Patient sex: M
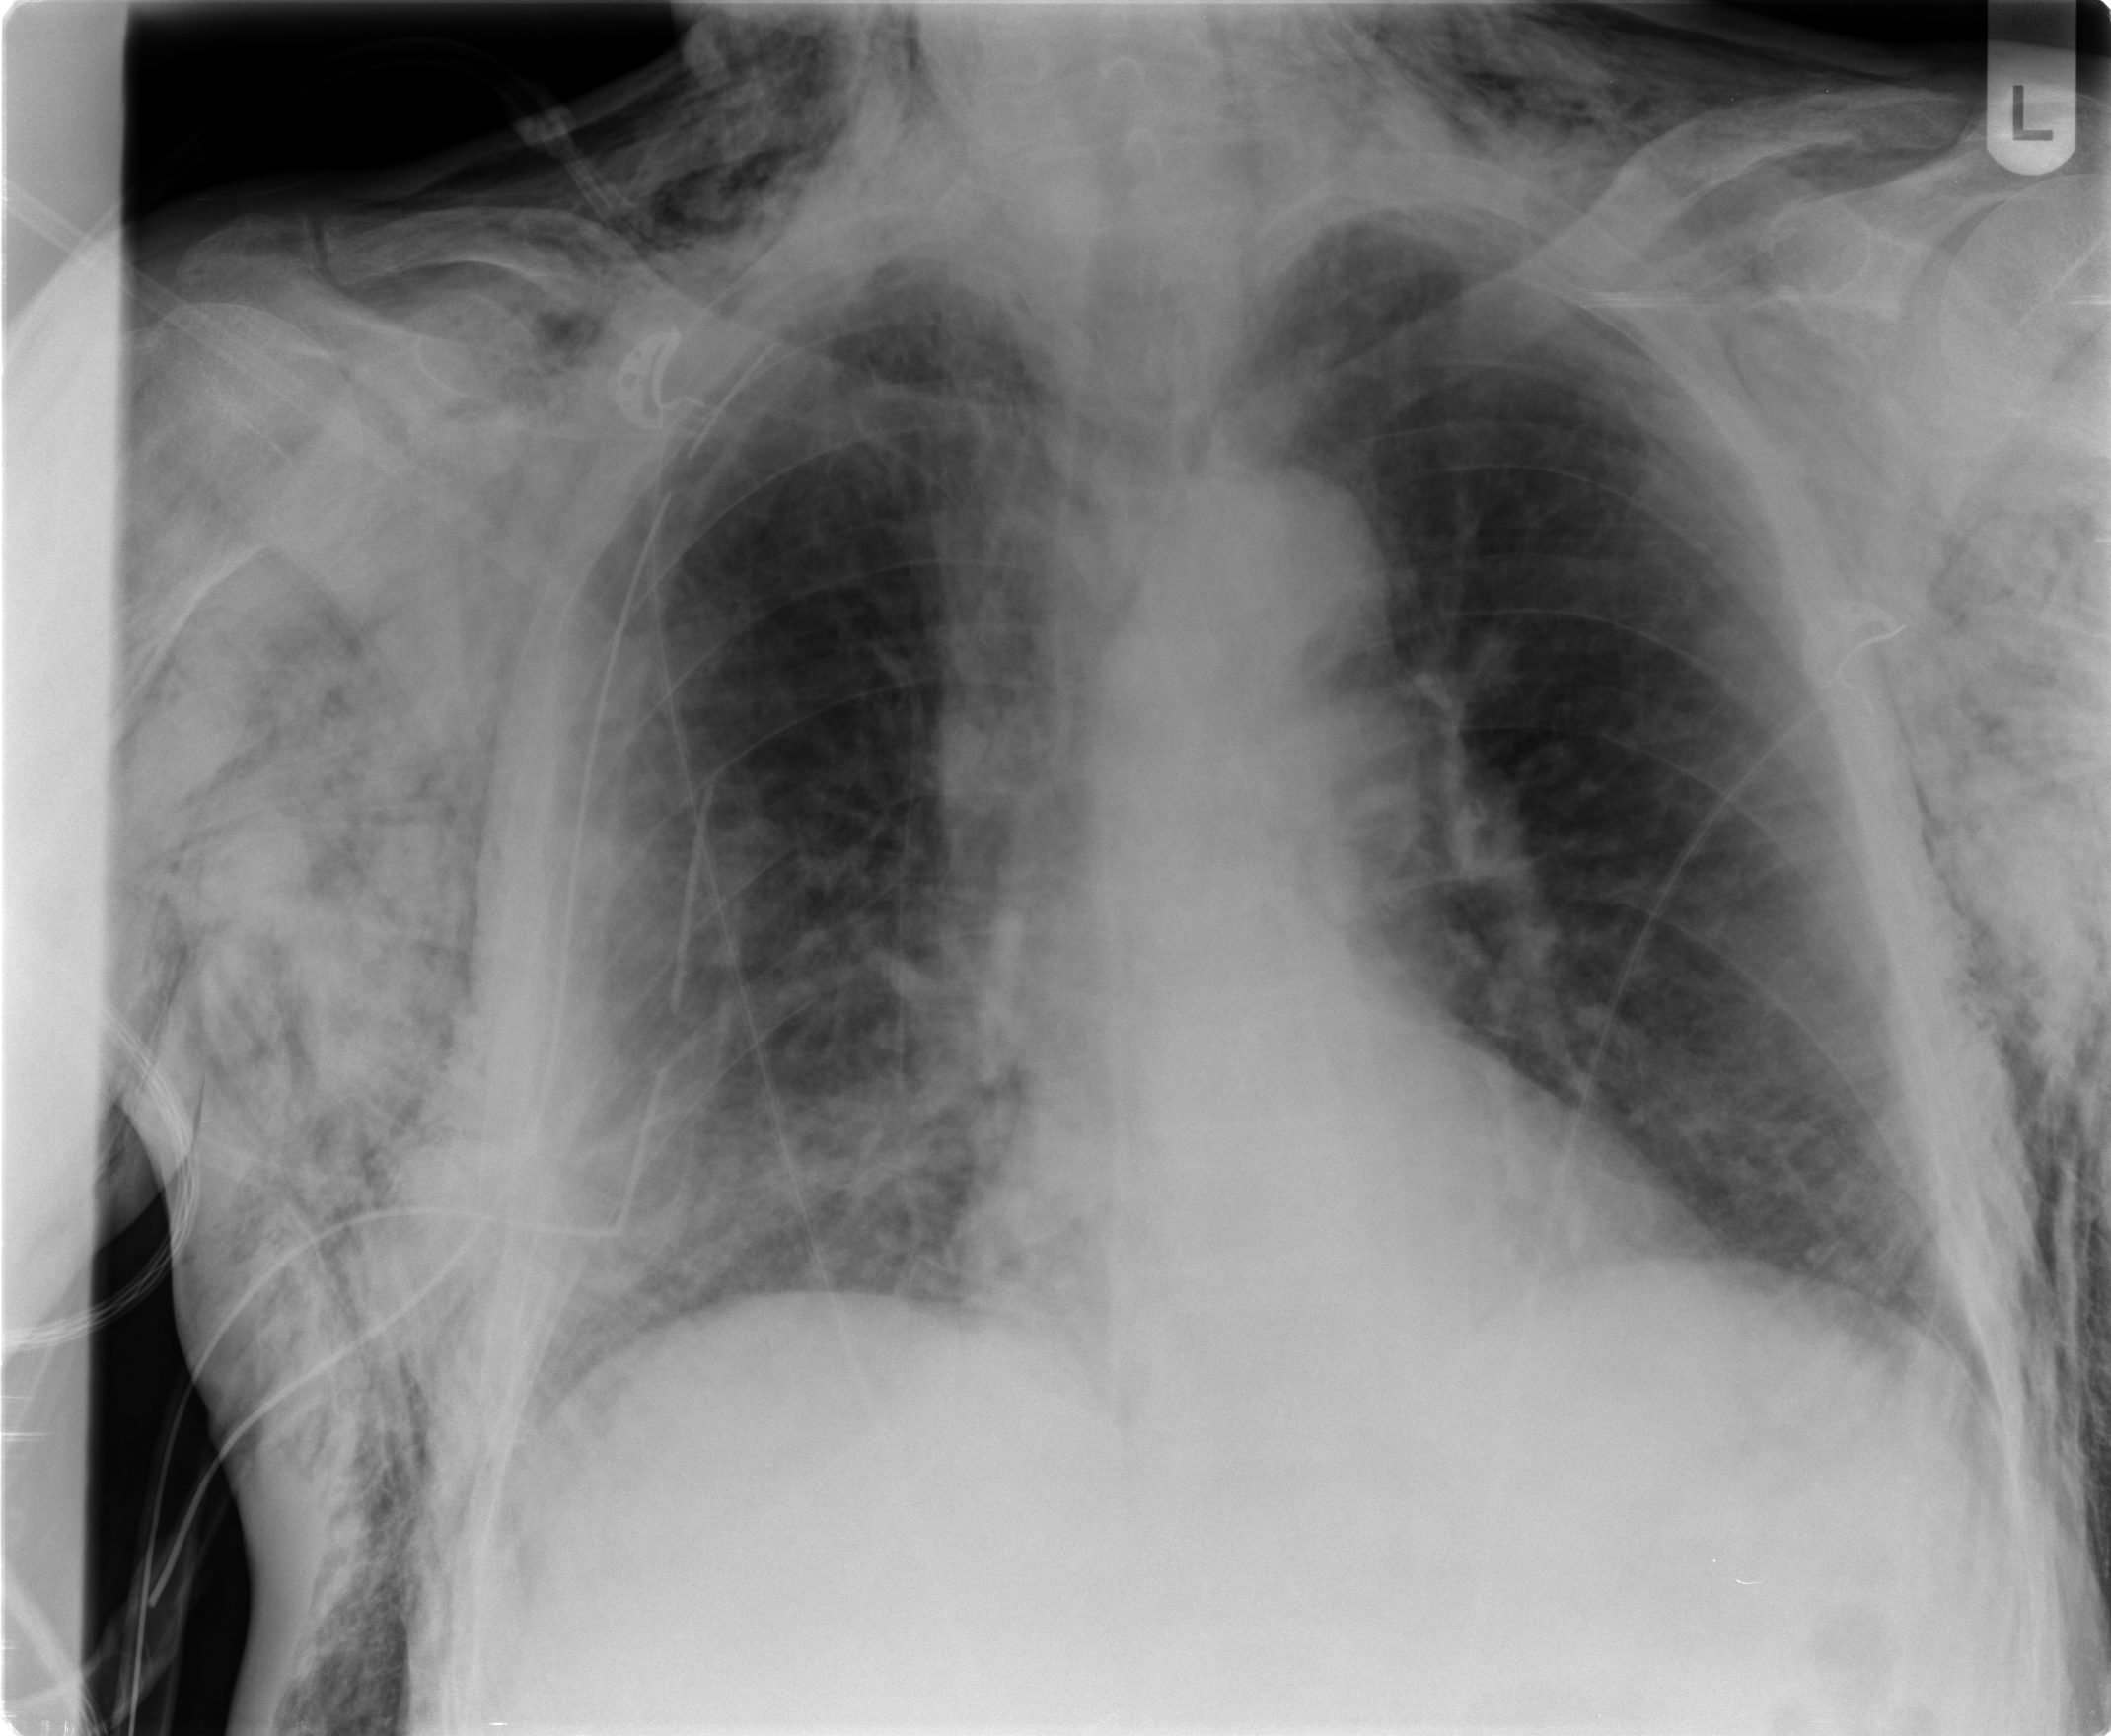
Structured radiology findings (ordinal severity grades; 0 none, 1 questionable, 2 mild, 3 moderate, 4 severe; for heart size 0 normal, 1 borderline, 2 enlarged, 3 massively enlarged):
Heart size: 0
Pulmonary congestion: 0
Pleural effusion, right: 0
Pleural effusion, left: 0
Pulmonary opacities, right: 0
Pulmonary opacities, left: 0
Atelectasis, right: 2
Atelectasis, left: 0